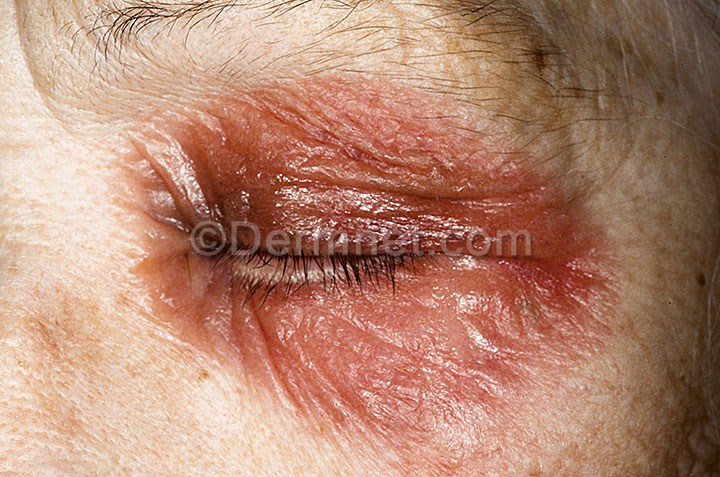
Disease: Eczema Photos